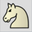
Piece: wN